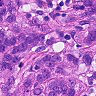
Metastatic tissue present: yes